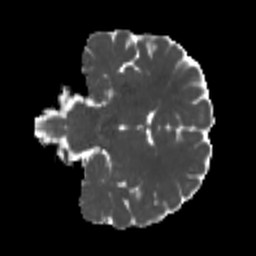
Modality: MD
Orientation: coronal
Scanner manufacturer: siemens
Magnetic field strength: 3 T
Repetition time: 4 s
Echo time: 0.0594 s